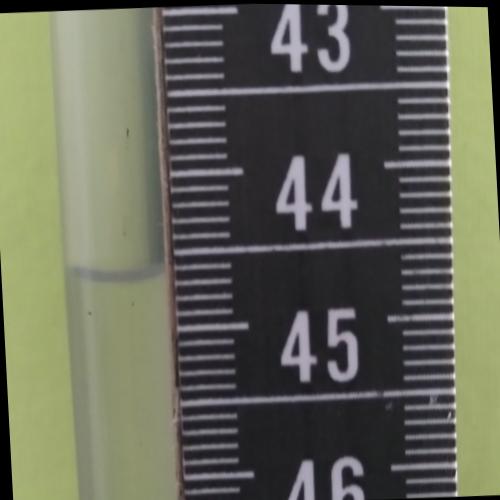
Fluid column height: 44.6 cm